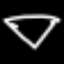
Label: diamond